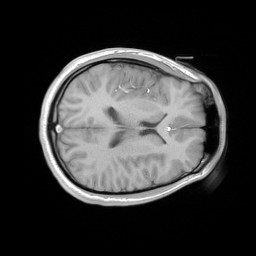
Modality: FLASH
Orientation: axial
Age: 19
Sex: male
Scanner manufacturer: siemens
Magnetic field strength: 3 T
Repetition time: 0.245 s
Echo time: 0.0026 s